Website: apple
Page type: customer-info-address
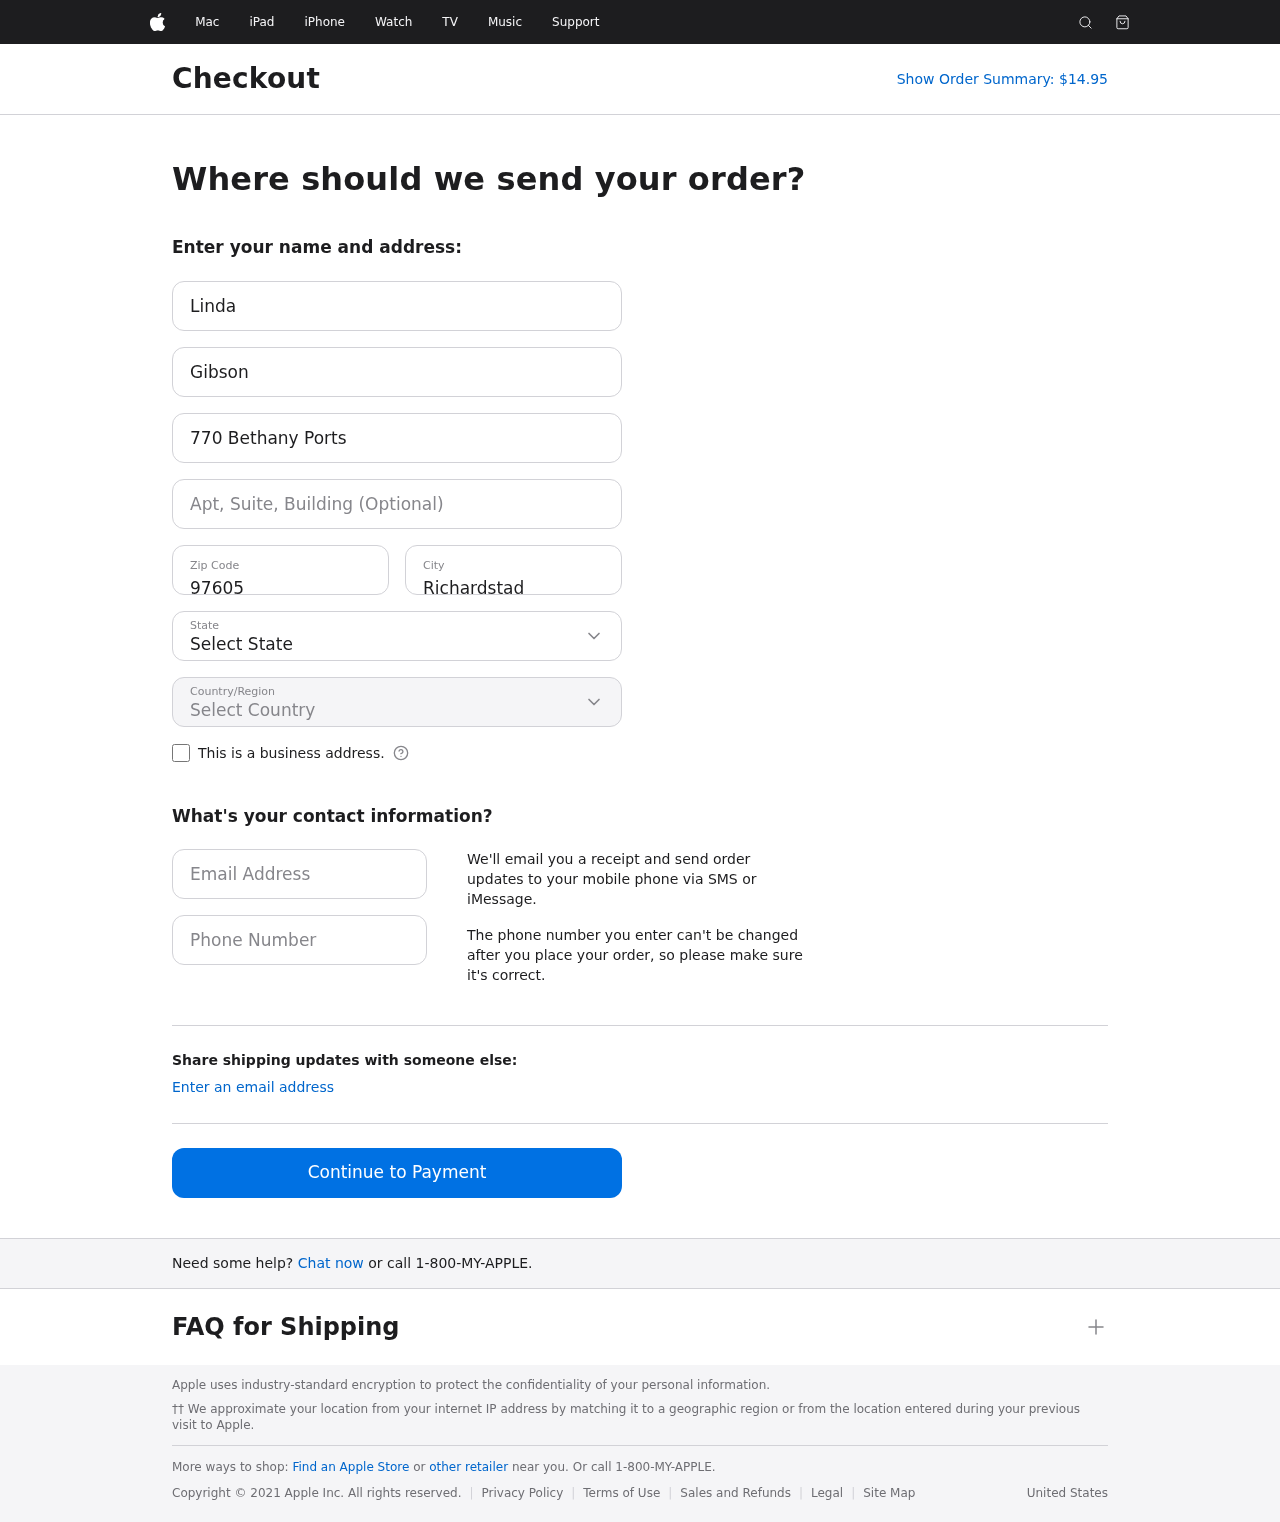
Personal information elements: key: PII_CITY
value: Richardstad
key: PII_COUNTRY
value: United States
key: PII_EMAIL
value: linda.gibson@hotmail.com
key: PII_FIRSTNAME
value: Linda
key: PII_LASTNAME
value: Gibson
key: PII_PHONE
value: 3083787590
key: PII_POSTCODE
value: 97605
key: PII_STATE
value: Mississippi
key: PII_STREET
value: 770 Bethany Ports
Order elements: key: ORDER_TOTAL
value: Show Order Summary: $14.95